Question: I am using a 'treePanel' in which one column is using 'widgetColumn' with combo inside cell.
Below is sample code.
'''
{
text: 'TC',
dataIndex: 'scrTC',
xtype: 'widgetcolumn',
widget: {
xtype: 'combo',
store: 'TCStore',
valueField: 'value',
displayField: 'displayValue',
matchFieldWidth: false,
}
}
'''
When I change values of combo for few rows & then expand the other children in grid all combo value a reset to default value again.Not sure whats the issue here.
Code for store :
'''
Ext.define('TC', {
extend: 'Ext.data.Store',
storeId: 'TCStore',
model: 'CommonModel',
autoLoad: true,
proxy: {
type: 'ajax',
url: 'resources/data/tree/TC.json'
}
});
'''
Screenshot of treepanel:

When I click on another children node, example 3 or 4 it resets the value for all combo in all rows.
Thanks for help.
Code changes after the below answer,
which gives the getRecord undefined error.
'''
Ext.define('MyTree', {
extend: 'Ext.tree.Panel',
reference: 'myTree',
columns: {
item:[{
text: 'TC',
dataIndex: 'scrTC',
xtype: 'widgetcolumn',
widget: {
xtype: 'combo',
store: 'TCStore',
valueField: 'value',
displayField: 'displayValue',
matchFieldWidth: false,
listeners: {
change: function (combo) {
if (combo.hasFocus) {
var treeview = combo.up('myTree'), //myTree is reference of my treepanel
record = treeview.getRecord(combo.el.up('tr')); ///getting error here
record.set('scrTC', combo.getValue());
}
}
}
}
}]
}
});
'''
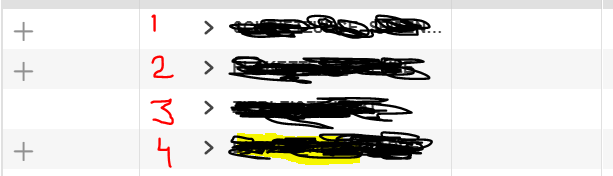
Answer: I have found solution,
'''
select: function (combobox, record) {
combobox.getWidgetRecord().set(combobox.getWidgetColumn().dataIndex, record.data.value);
}
'''
this resolves my issue.